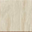
Piece: xx